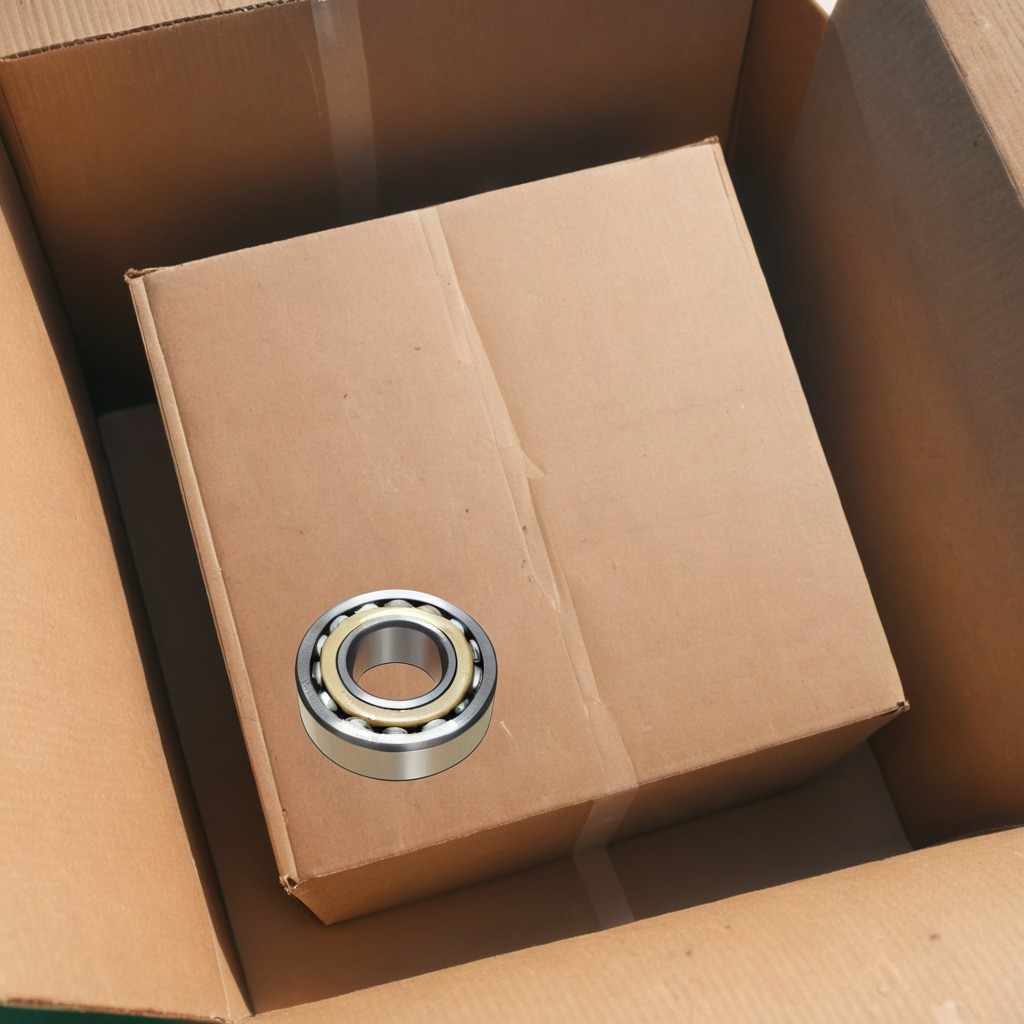
A metal ball bearing lies on the cardboard box surface.